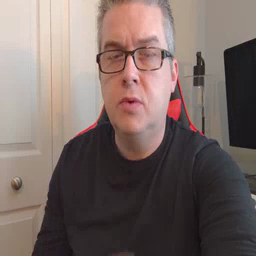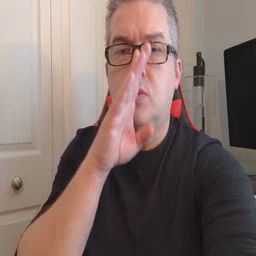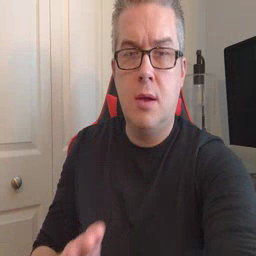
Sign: quiet